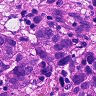
Metastatic tissue present: yes